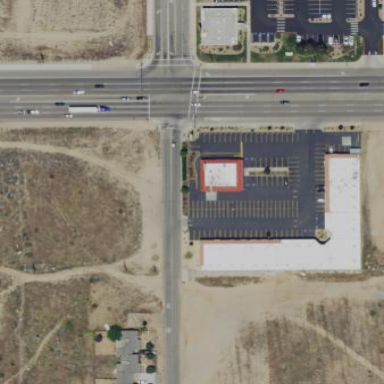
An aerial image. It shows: Retail building.